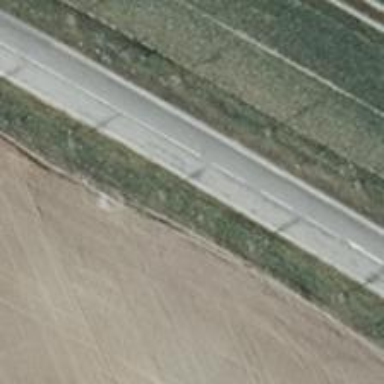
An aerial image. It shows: Secondary road with asphalt surface.